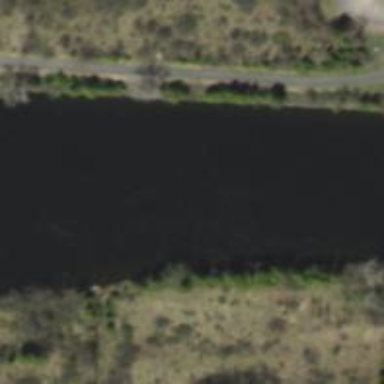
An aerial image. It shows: Canal.